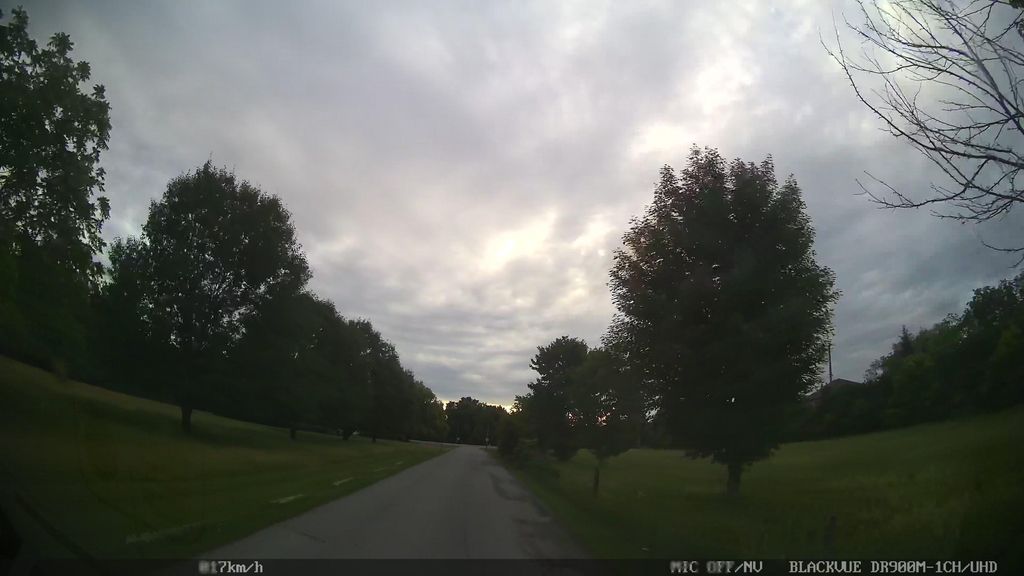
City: ottawa-gatineau